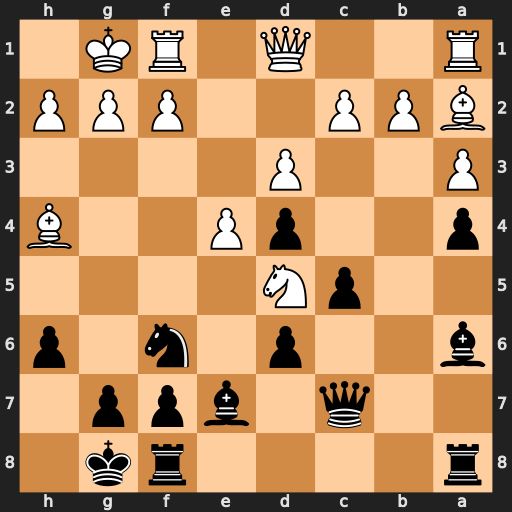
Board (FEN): r4rk1/2q1bpp1/b2p1n1p/2pN4/p2pP2B/P2P4/BPP2PPP/R2Q1RK1
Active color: b
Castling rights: -
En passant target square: -
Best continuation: Nxd5 Bxd5 Bxh4 Bxa8 Rxa8